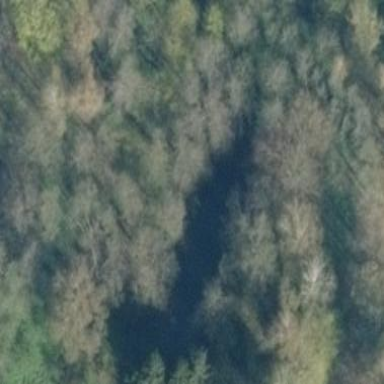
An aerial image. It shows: Pond with natural water.